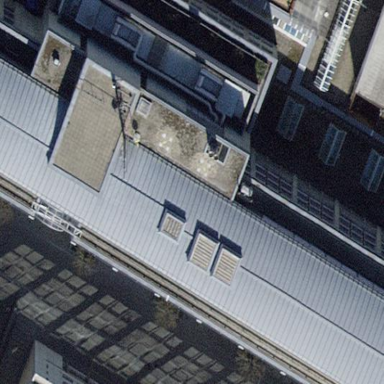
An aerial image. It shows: Office building.